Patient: sex M, age 66
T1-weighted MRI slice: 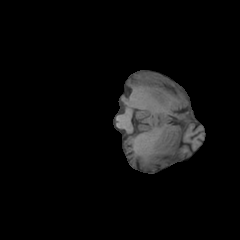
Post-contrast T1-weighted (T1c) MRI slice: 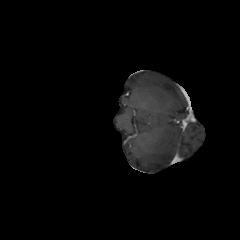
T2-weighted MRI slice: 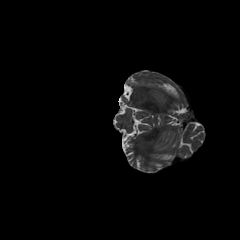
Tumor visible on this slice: no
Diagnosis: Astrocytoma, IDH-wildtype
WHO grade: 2